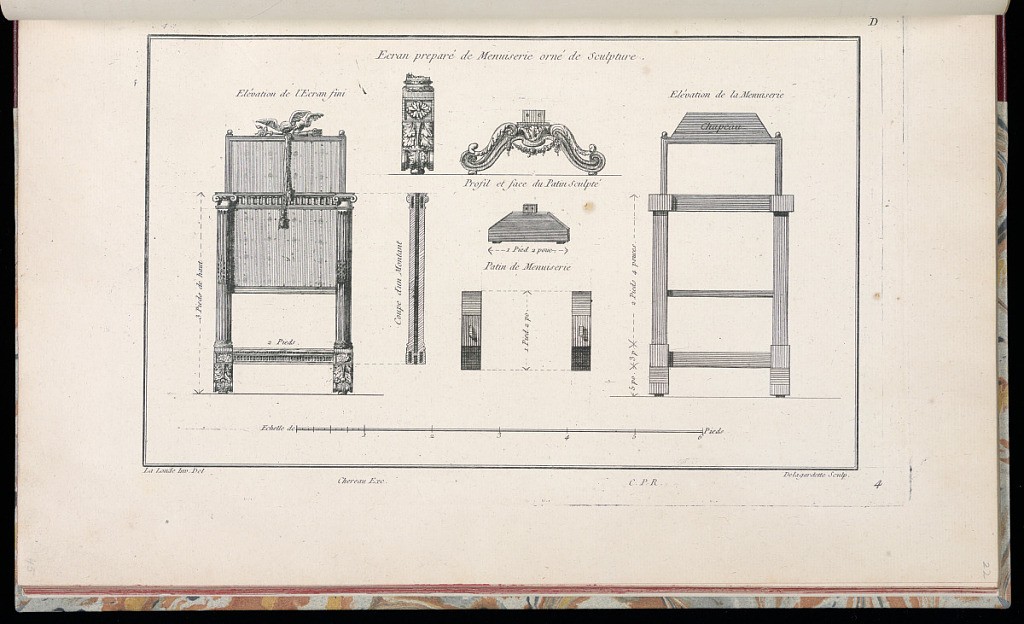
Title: Ecran preparé de Menuiserie orné de Sculpture
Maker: Richard de Lalonde, French, active 1780–96
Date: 1775-1788
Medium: Etching on off-white laid paper
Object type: Print
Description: Design for a screen, including the designs for the carpentry joinery and the final product, as well as details of the carving of the feet and its joints. The finished screen is decorated with ornament motifs including ionic capitals, fluting, bead course, rosette, acanthus leaf, and, at top, and eagle clutching a torch and a quiver, from which hangs two tassels. The plate is signed and numbered.